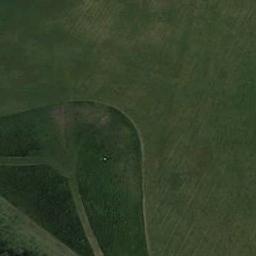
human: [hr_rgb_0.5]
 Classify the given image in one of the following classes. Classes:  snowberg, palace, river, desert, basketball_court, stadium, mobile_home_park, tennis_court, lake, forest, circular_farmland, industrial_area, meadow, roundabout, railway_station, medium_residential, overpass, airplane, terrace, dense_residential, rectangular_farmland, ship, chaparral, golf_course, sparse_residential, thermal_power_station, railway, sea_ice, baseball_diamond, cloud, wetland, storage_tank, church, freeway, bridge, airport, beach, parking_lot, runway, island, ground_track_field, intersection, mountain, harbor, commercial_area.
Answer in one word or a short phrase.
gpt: meadow